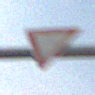
Verkehrszeichen: VorfahrtGewaehren
Umgebung: Outdoor, Nature
Tageszeit: MorningAfternoon
Wetter: PartlyCloudy
Licht: Natural
Jahreszeit: NotSpecified
Kontrast: HighContrast